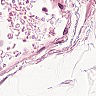
Metastatic tissue present: no